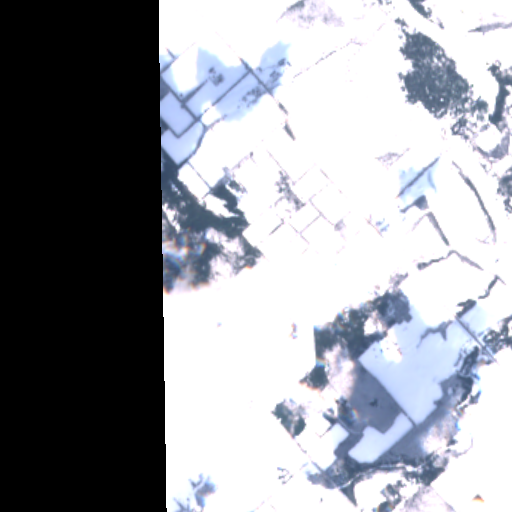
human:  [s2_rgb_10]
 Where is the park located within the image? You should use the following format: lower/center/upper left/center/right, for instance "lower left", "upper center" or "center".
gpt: The park is located in the upper right of the image.
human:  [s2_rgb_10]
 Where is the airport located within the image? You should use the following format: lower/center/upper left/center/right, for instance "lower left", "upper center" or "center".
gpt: There is no airport in the image.